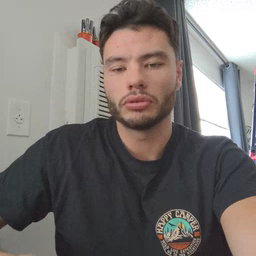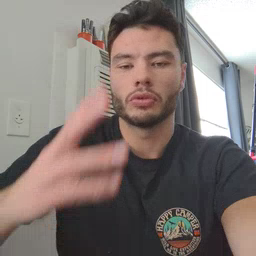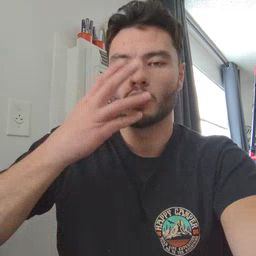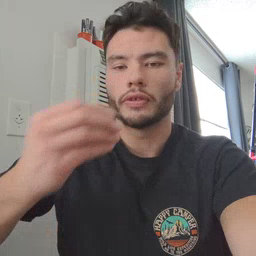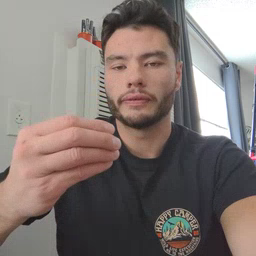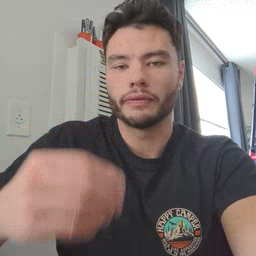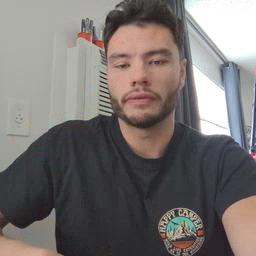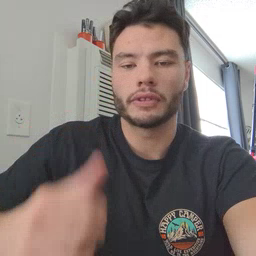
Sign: wolf